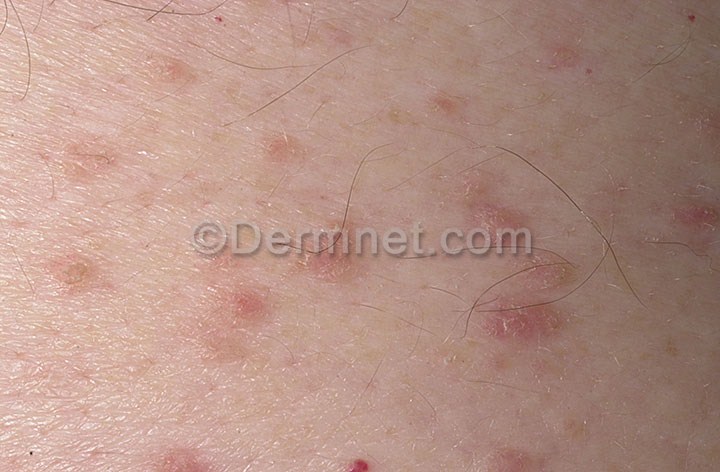
Disease: Bullous Disease Photos